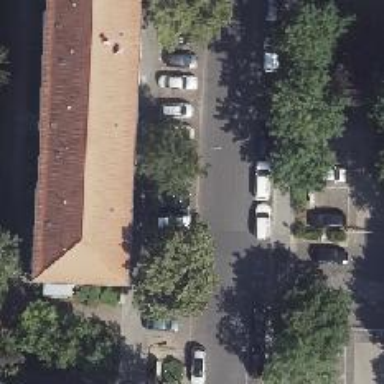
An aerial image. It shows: There is parking obstacle present.